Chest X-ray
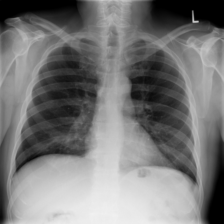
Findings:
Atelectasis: negative
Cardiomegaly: negative
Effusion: negative
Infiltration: negative
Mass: negative
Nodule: negative
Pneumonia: negative
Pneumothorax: negative
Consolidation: negative
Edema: negative
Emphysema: negative
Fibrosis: negative
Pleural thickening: negative
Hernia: negative